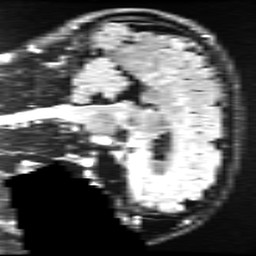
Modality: FLAIR
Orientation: sagittal
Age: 25
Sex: male
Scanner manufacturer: ge
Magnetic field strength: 3 T
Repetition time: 11 s
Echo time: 0.1497 s